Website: bh-photo
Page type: account-dashboard
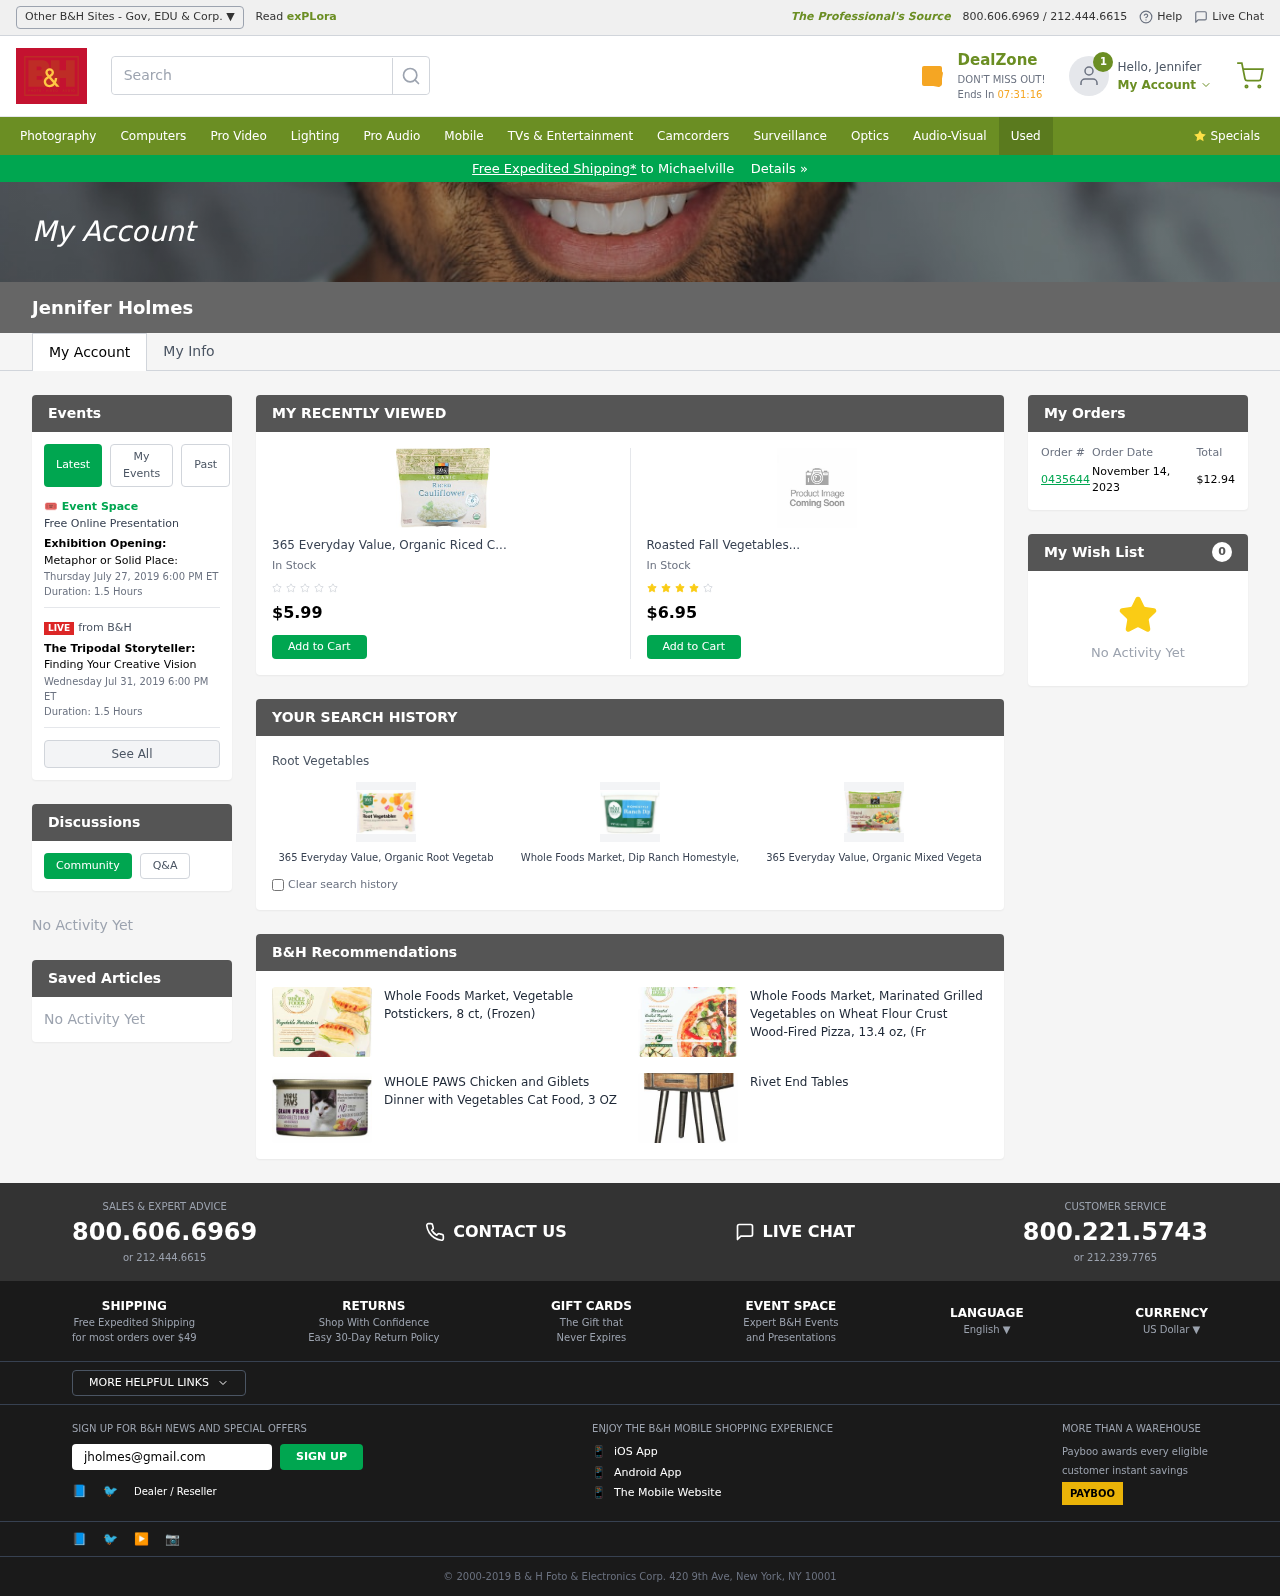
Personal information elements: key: PII_CITY
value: Michaelville
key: PII_EMAIL
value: jholmes@gmail.com
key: PII_FIRSTNAME
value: Jennifer
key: PII_FULLNAME
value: Jennifer Holmes
Product elements: key: PRODUCT1_NAME
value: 365 Everyday Value, Organic Riced Cauliflower, 12 oz (Frozen)
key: PRODUCT1_PRICE
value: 5.99
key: PRODUCT2_NAME
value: Roasted Fall Vegetables
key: PRODUCT2_PRICE
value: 6.95
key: PRODUCT3_ITEM_CATEGORY
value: Root Vegetables
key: PRODUCT3_NAME
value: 365 Everyday Value, Organic Root Vegetables (Sweet Potatoes, Orange Carrots, Yellow Carrots, Parsnip
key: PRODUCT4_NAME
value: Whole Foods Market, Dip Ranch Homestyle, 16 Ounce
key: PRODUCT5_NAME
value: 365 Everyday Value, Organic Mixed Vegetables (Carrots, Green Peas, Corn, and Green Beans), No Salt A
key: PRODUCT6_NAME
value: Whole Foods Market, Vegetable Potstickers, 8 ct, (Frozen)
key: PRODUCT7_NAME
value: Whole Foods Market, Marinated Grilled Vegetables on Wheat Flour Crust Wood-Fired Pizza, 13.4 oz, (Fr
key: PRODUCT8_NAME
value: WHOLE PAWS Chicken and Giblets Dinner with Vegetables Cat Food, 3 OZ
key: PRODUCT9_NAME
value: Rivet End Tables
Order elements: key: ORDER_ID
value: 0435644
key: ORDER_DATE
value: November 14, 2023
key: ORDER_TOTAL
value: $12.94
Other elements: key: WISHLIST_COUNT
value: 0